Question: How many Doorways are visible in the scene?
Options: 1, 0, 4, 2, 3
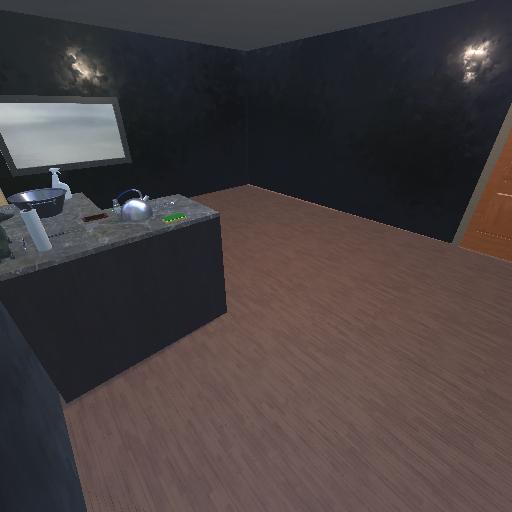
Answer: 1